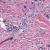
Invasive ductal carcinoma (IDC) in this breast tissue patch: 1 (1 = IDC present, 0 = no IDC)